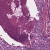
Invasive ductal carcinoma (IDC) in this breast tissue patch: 0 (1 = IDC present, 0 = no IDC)